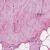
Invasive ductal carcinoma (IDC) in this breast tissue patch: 1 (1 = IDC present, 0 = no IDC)